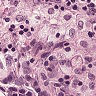
Metastatic tissue present: no